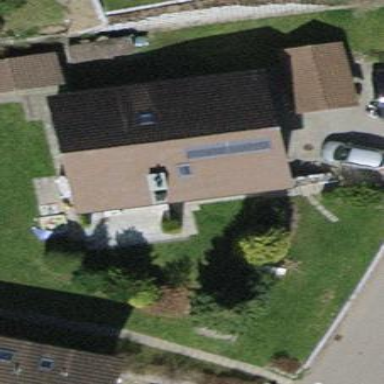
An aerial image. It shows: Detached building.